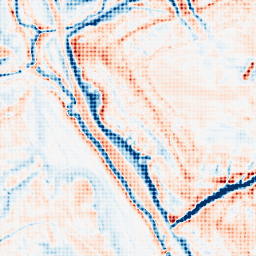
Category: classical
Decomposition family: gaussian
Decomposition parameters: sigma: 5
Upsampling method: sinc_blackman
Upsampling parameters: scale: 4
kernel_size: 4
Upsampling scale: 4